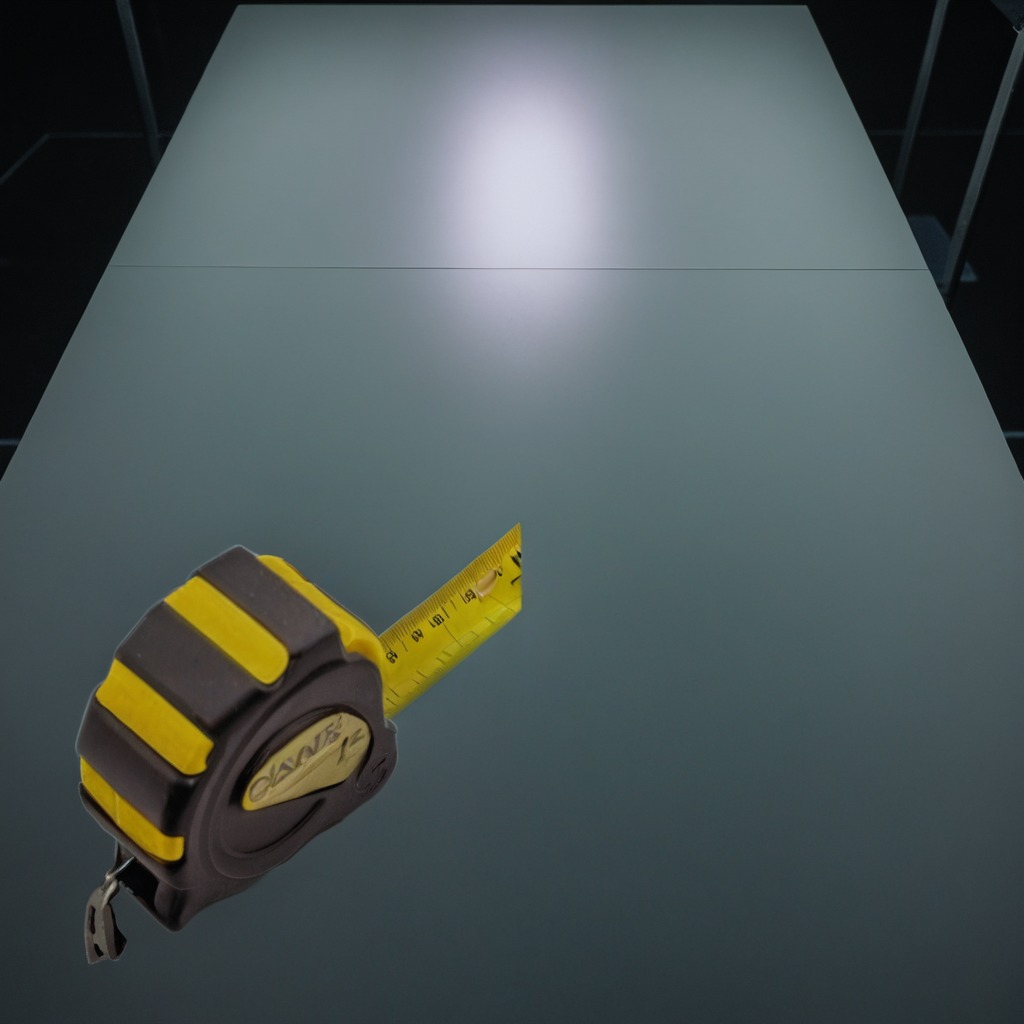
A measuring tape is lying on a clean empty table in a railway signal maintenance room lit by harsh overhead fluorescents photorealistic surface textures crisp shadows high dynamic range.